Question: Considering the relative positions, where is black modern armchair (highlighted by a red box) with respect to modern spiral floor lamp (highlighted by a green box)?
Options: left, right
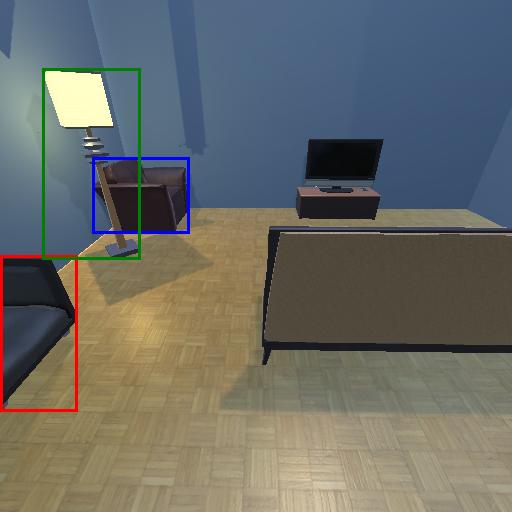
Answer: left